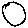
Label: circle